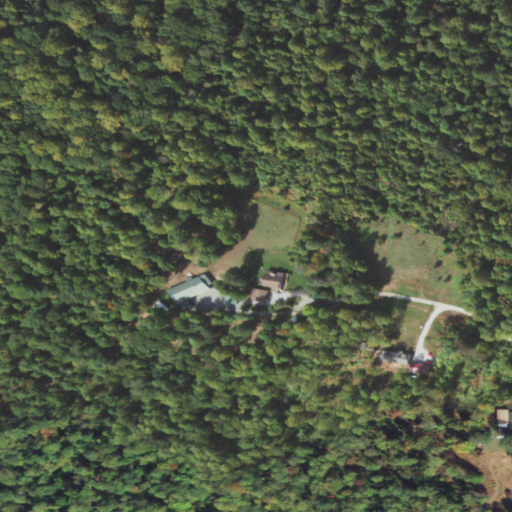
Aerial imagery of mountains in Pennsylvania named Conewago Mountain containing deciduous forest, open development, and pasture